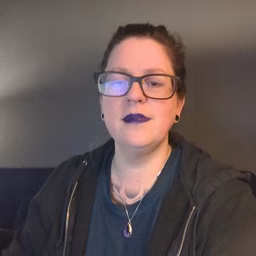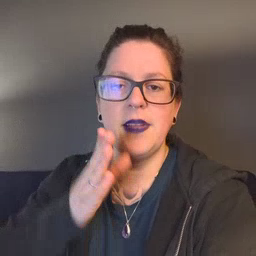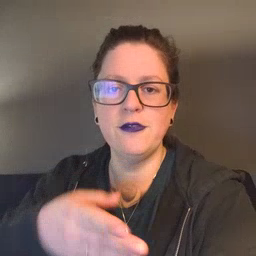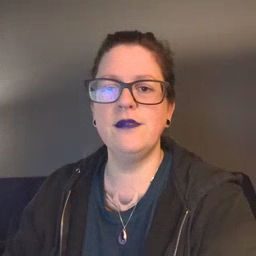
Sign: after